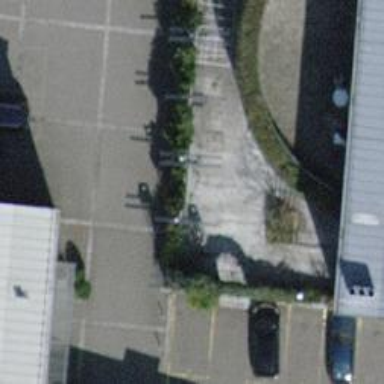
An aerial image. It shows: Outdoor seating area for leisure.